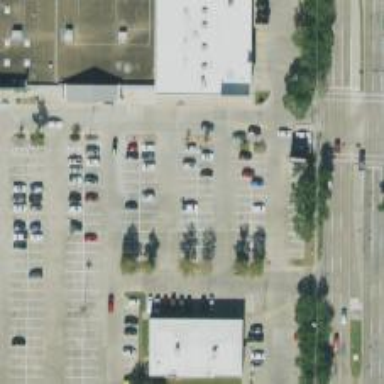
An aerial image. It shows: Parking space.